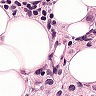
Metastatic tissue present: yes